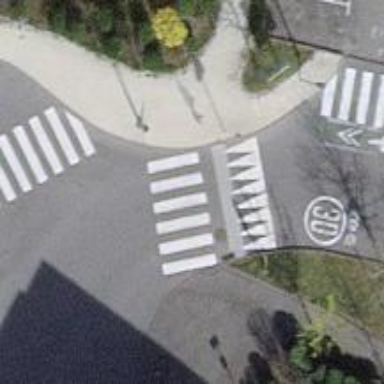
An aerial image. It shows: Table-style traffic calming feature.